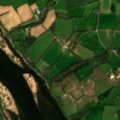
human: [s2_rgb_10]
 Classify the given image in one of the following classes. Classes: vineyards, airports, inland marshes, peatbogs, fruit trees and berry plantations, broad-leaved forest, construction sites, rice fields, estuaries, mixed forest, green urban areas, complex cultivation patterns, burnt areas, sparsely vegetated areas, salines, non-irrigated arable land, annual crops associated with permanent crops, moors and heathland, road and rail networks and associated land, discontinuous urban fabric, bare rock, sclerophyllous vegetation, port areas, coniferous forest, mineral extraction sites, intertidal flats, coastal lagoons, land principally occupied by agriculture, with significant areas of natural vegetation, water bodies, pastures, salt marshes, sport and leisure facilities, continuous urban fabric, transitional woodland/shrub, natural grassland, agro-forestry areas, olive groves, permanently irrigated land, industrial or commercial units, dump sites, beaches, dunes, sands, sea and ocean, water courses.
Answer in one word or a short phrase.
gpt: non-irrigated arable land, pastures, land principally occupied by agriculture, with significant areas of natural vegetation, inland marshes, water courses